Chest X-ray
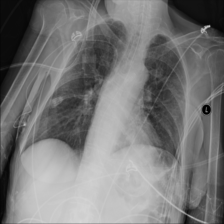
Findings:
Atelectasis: negative
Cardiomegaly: negative
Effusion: negative
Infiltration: negative
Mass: negative
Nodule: negative
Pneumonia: negative
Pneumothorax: negative
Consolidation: negative
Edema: negative
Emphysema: negative
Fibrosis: negative
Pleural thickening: negative
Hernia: negative